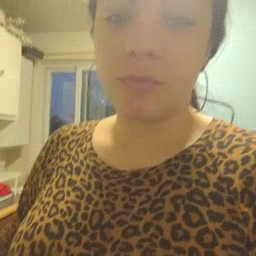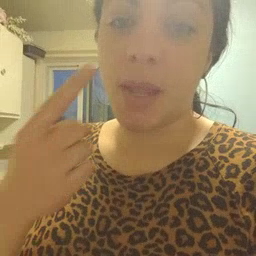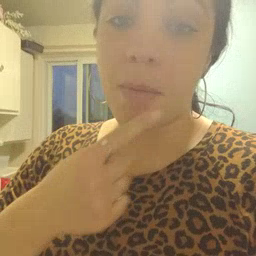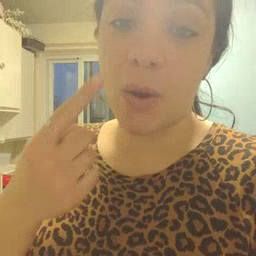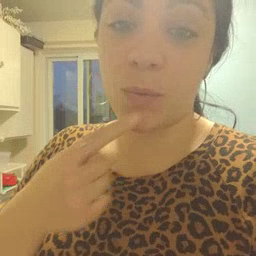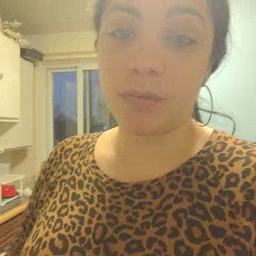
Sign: mouth